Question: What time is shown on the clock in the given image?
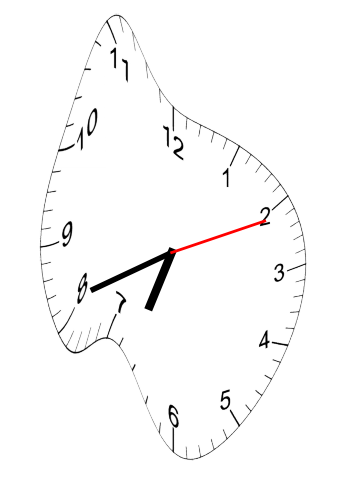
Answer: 06:41:11